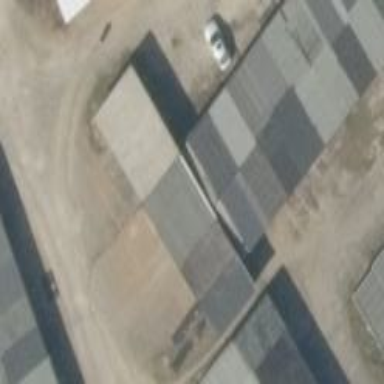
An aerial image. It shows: Group of garages.